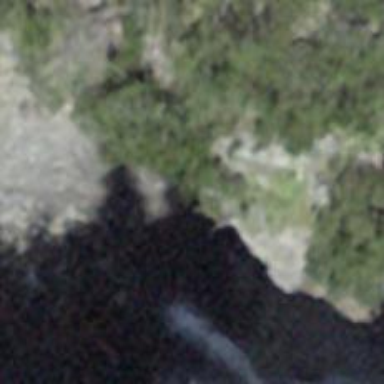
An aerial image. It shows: Beautiful waterfall.